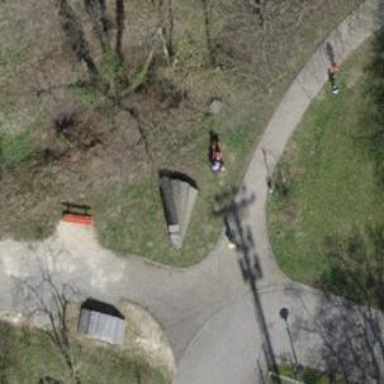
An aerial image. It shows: Red bench.